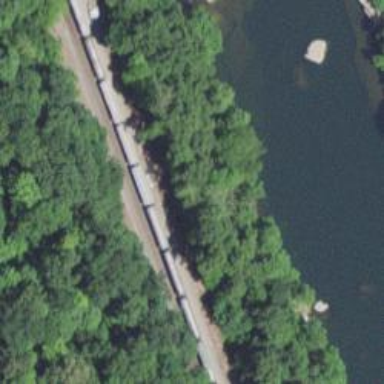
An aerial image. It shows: Railway track.